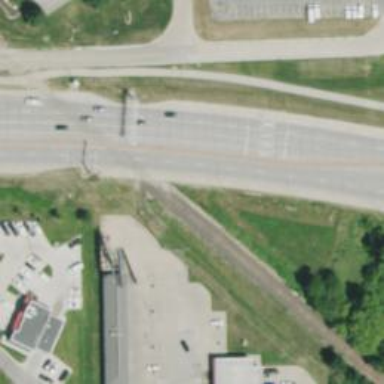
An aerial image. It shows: Primary highway.